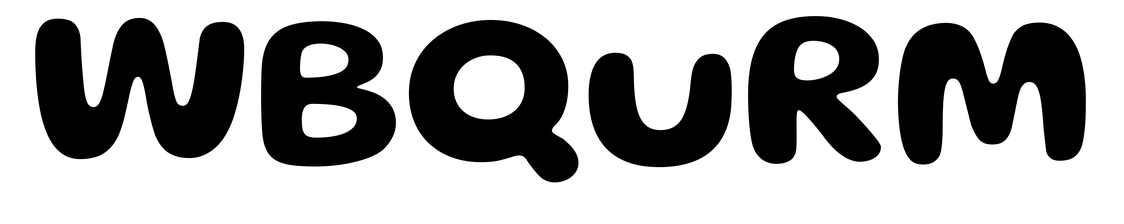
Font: Gluten_SemiBold